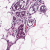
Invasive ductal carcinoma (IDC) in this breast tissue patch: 0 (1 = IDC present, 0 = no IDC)